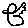
Label: bird